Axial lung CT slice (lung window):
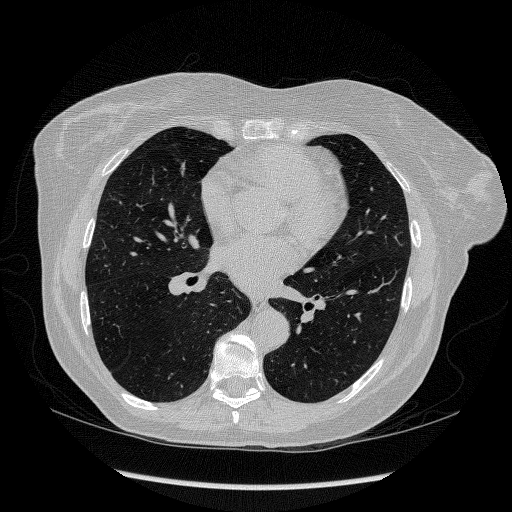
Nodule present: no